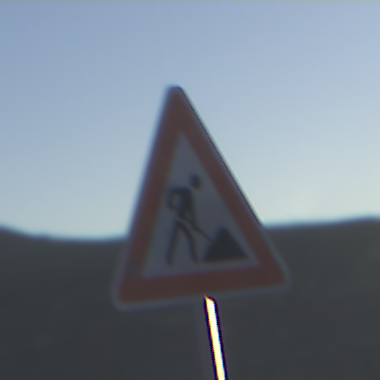
Verkehrszeichen: Arbeitsstelle
Umgebung: Outdoor, Nature
Tageszeit: SunriseSunset
Wetter: Clear
Licht: Natural
Jahreszeit: NotSpecified
Kontrast: HighContrast